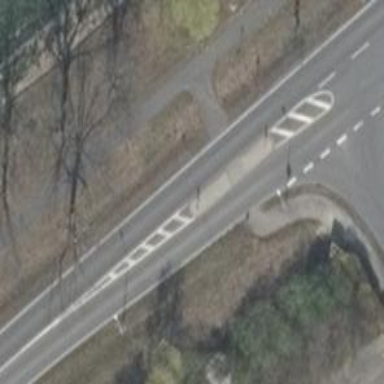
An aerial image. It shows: Secondary road with asphalt surface.